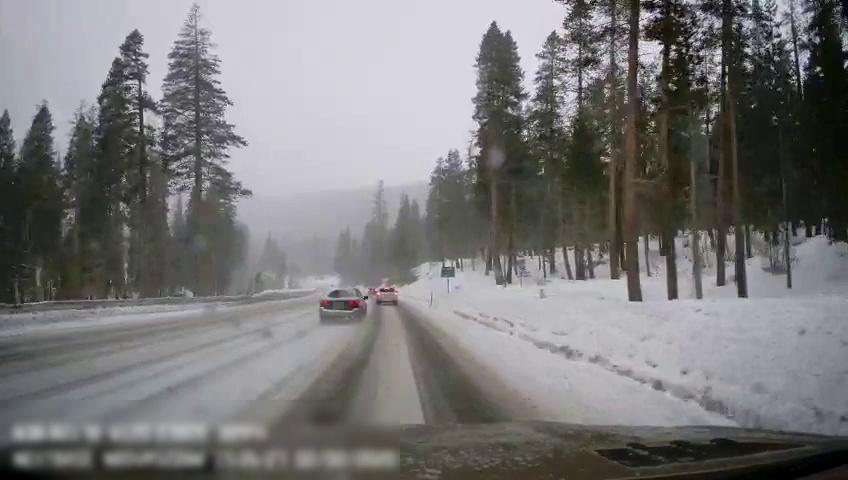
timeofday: Day
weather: Snowy
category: Drivable Space
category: Vehicles | SUV
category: Vehicles | SUV